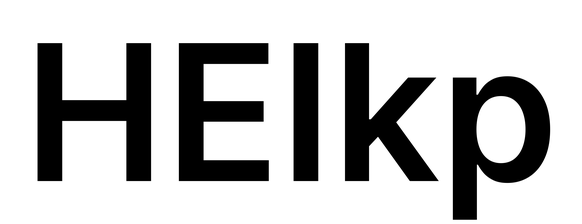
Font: Inter_SemiBold